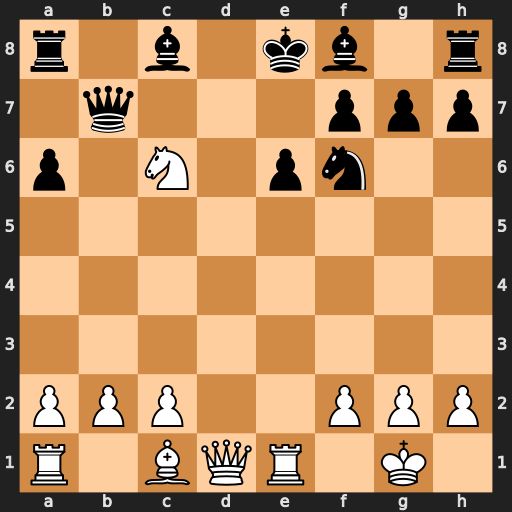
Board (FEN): r1b1kb1r/1q3ppp/p1N1pn2/8/8/8/PPP2PPP/R1BQR1K1
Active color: w
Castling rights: kq
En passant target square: -
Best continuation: Qd8#